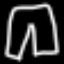
Label: pants